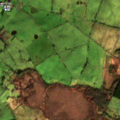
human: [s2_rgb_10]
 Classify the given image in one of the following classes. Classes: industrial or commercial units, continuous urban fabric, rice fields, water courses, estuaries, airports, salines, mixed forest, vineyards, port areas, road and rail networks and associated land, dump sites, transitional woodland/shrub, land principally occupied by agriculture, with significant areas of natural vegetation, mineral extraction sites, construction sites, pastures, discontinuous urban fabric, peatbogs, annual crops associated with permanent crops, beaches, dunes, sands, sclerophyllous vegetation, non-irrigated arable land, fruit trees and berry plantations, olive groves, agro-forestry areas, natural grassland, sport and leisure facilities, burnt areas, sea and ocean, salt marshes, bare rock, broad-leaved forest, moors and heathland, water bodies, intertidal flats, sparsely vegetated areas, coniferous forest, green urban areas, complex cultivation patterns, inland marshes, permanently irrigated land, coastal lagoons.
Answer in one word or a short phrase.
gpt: pastures, coniferous forest, peatbogs